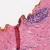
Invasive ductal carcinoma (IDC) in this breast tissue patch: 0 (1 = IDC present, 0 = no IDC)